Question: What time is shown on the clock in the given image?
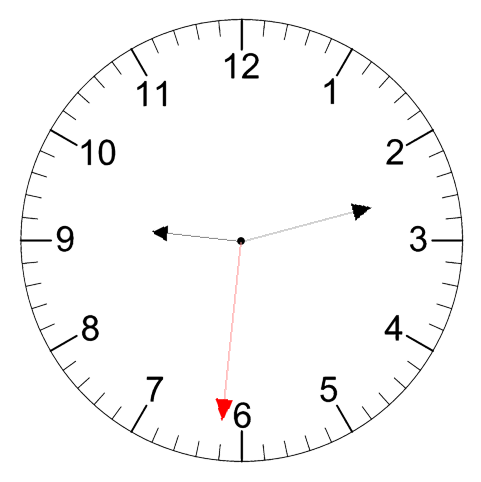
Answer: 09:12:31